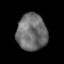
Tissue: prostate
Cell type: T cells
Senescence score: 0.2021
Nuclear area (px): 1072
Mean DAPI intensity: 111.301